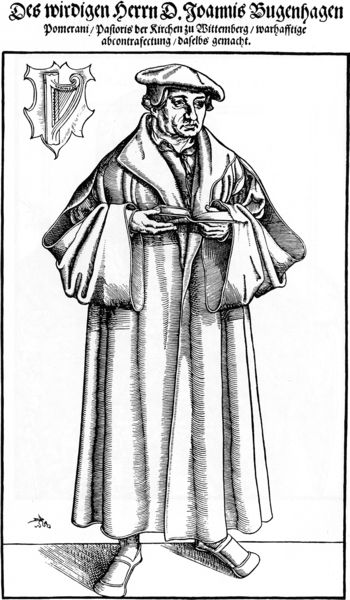
Titel: Bildnis des Johann Bugenhagen, Pfarrer von Wittenberg
Künstler: Lucas d.J. Cranach
Institution: (Seriendruck)
Schlagwörter: dunkel, hand, mann, schatten, vogel, hell, hut, licht, mund, nase, profil, schwarz, zeichnung, blick, tuch, haube, hemd, kappe, mütze, augen, bibel, falten, gesicht, halten, johannes, kragen, rahmen, stehen, ärmel, bildnis, hände, portrait, porträt, signatur, sonne, geistlicher, gewand, haare, kutte, mantel, person, frontal, locken, füße, schrift, schuhe, graphik, rand, church, hands, hat, priest, red, religious, white, black, collar, face, hair, nose, old, robe, print, deutsch, sandalen, faltenwurf, name, buch, fuss, linie, druck, schraffuren, titel, schwarzweiß, text, woodcut, buchstaben, überschrift, ganzkörper, ganzfigur, wappen, sad, angewinkelt, harp, man, pastor, german, luther, eyes, feet, stand, gelehrter, rde, breit, drawing, harfe, kupferstich, black and white, shadow, chin, coat, mouth, buttons, illustration, saint, jacket, letters, drape, reading, arms, cape, clothes, art, shoes, stifter, monk, musician, engraving, pencil, religion, martin, coat of arms, tehen, cloth, fingers, shield, book, christ, igur, erasmus von rotterdam, carrying, johannis, bodene, kpfbedeckung, lesens, ruck, standing, stich, portröt, praying, latin, wittemberg, bugenhagen, sleeves, emblem, ppen, joannis, lyre, caption, preaching, whire, rim, heraldry, hugenhagen, fifteenth century, old writing, old style, gugenhagen, sjoes, herrn, dominic, orden, domerani, hapr, der wirdigen herrn